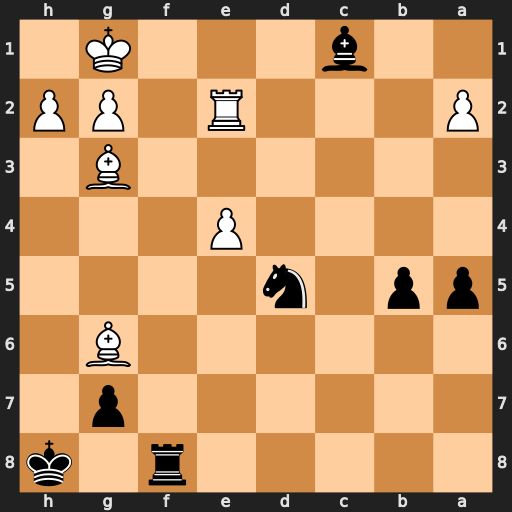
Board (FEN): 5r1k/6p1/6B1/pp1n4/4P3/6B1/P3R1PP/2b3K1
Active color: b
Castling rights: -
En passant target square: -
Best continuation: Nc3 Re1 Bd2 Ra1 Ne2+ Kh1 Bc1 Rxc1 Nxc1